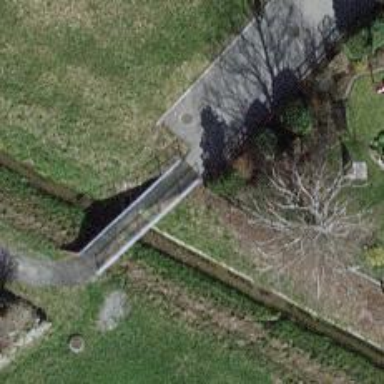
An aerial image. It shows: Footway road on metal grid bridge.